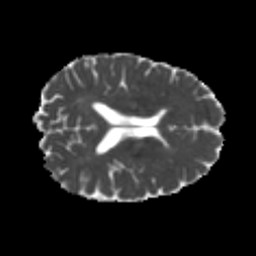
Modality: MD
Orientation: axial
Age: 26
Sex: male
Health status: healthy
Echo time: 0.074 s